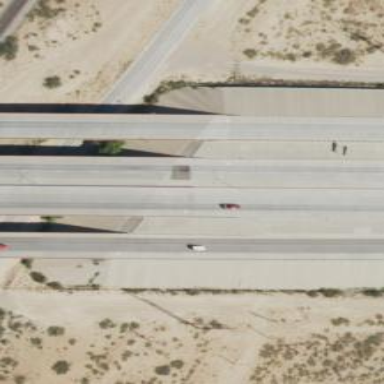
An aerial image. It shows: Viaduct bridge over motorway.